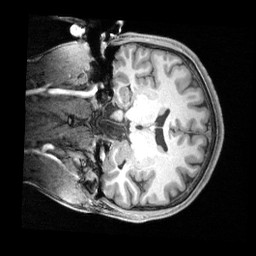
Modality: T1w
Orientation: coronal
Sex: male
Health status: ill
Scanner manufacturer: siemens
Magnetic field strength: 3 T
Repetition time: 2.4 s
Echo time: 0.00201 s